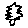
Label: tree